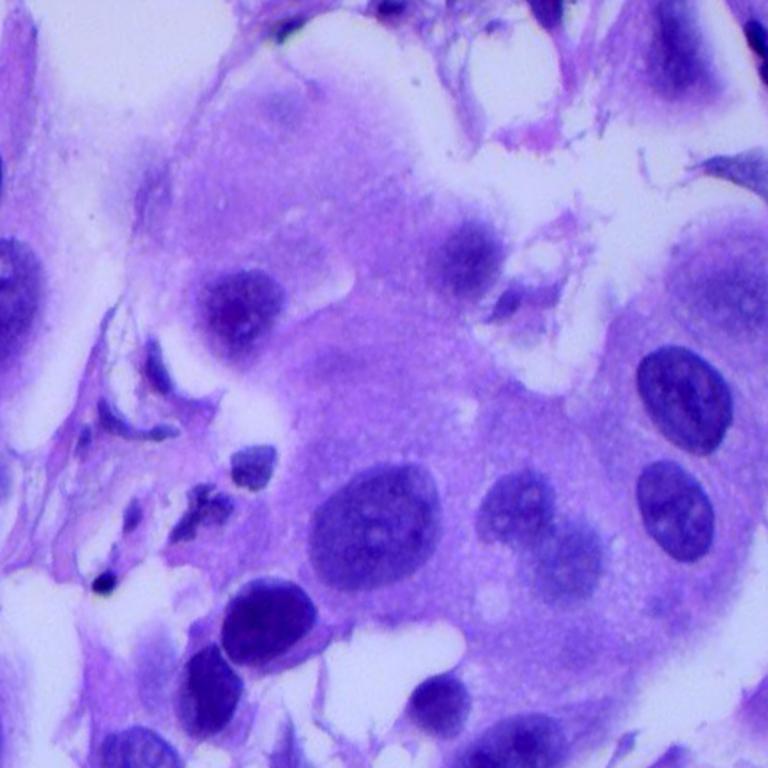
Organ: lung
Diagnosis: adenocarcinomas